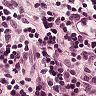
Metastatic tissue present: no